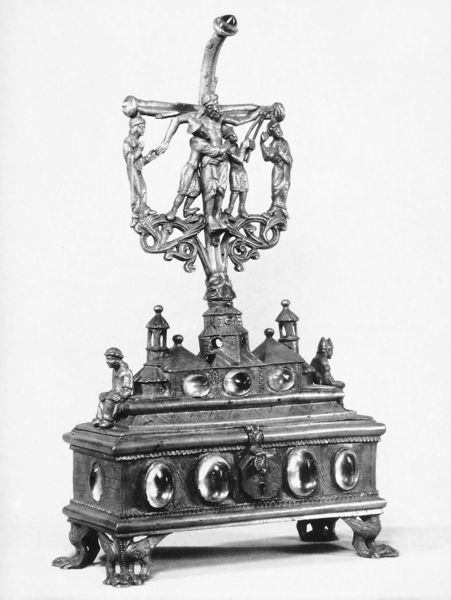
Titel: Kreuzfuß mit Kreuzabnahmegruppe
Standort: Herkunftsland: (Rhein-Maas-Gebiet) (EU - Rhein-Maas-Gebiet)
Institution: London, Victoria and Albert Museum
Schlagwörter: fuß, mann, holz, männer, schmuck, haus, schloss, ornament, johannes, tot, kirche, figur, gold, edelsteine, turm, füße, figuren, bischof, verzierung, metall, bronze, nägel, foto, fotografie, truhe, deckel, lendentuch, dose, kreuz, türmchen, schwarz-weiß, gebogen, kiste, stelzen, kasten, ausstellung, skulpturen, christus, jesus, kreuzabnahme, kreuzigung, edelstein, schatulle, weinstock, heilig, gekreuzigt, objekt, kästchen, reliquie, geschnitzt, verschlossen, schmucksteine, zange, sarkophag, gesprenge, schmuckkästchen, reliquiar, goldschmiedearbeit, schmuckkasten, gemmen, eckel, reliquar, juwel, spieluhr, juwelen, schmuckkiste, himmlisches jerusalem, 1200, suppedaneum, reliquienkasten, sdelsteine, herrenreliquie, kreuzreliquie, türme3